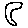
Label: moon